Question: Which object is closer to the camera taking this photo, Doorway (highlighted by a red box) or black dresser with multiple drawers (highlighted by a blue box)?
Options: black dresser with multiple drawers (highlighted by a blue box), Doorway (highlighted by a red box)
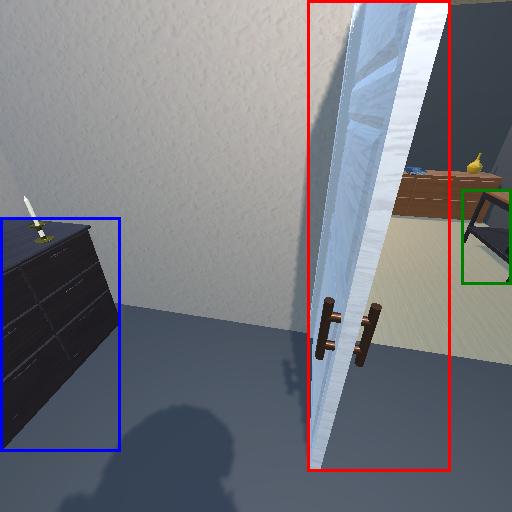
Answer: black dresser with multiple drawers (highlighted by a blue box)